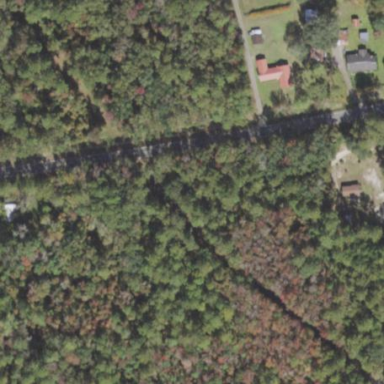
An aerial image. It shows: Mixed leaf woodland.